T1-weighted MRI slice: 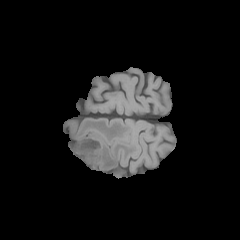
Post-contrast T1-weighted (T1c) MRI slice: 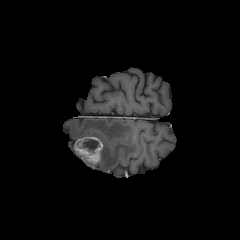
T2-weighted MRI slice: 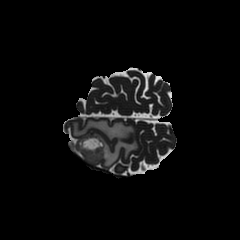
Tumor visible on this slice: yes